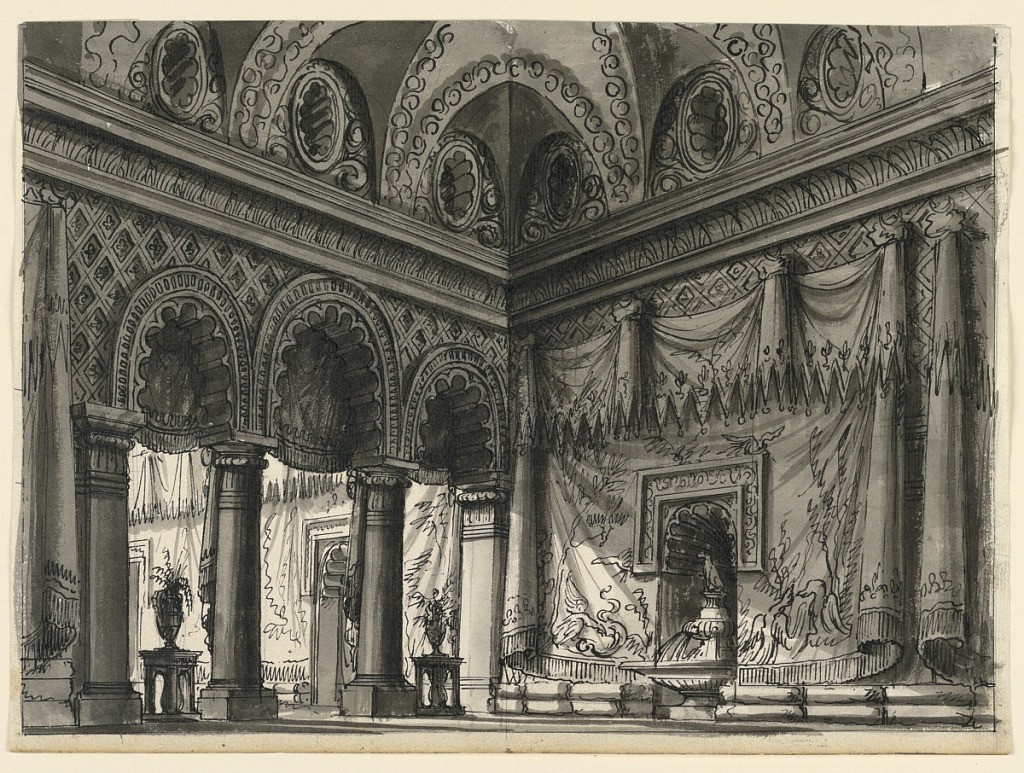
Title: Stage Design, Interior of Oriental Palace
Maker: Romolo Achille Liverani, Italian, 1809 - 1872
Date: ca. 1846
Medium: Pen and black ink, brush and black and gray wash on laid paper
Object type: Drawing
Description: Horizontal rectangle. Interior of palace richly decorated with draperies, fountain, tables, ornamented arches and vaulted ceiling.